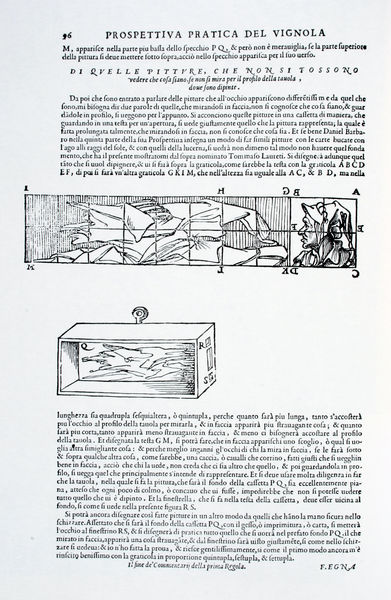
Titel: Le due Regole della Prospettiva practica, Seite 96
Künstler: Jiacomo Barozzi da Vignola
Standort: London
Institution: British Library
Schlagwörter: kopf, mann, weiß, frau, grau, holz, hut, licht, mund, nase, profil, schwarz, skizze, zeichnung, malerei, mütze, architektur, augen, gesicht, mensch, rahmen, sehen, bild, signatur, verzerrung, felder, blatt, kinn, schrift, bilder, papier, liegen, italien, perspektive, studie, linien, spalten, rand, karikatur, ziffern, unterschrift, buch, spanisch, eckig, druck, seite, illustration, schwarzweiß, text, buchstaben, überschrift, kiste, schachtel, schema, buchdruck, buchseite, kasten, studien, karte, maserung, zahl, konstruktion, zipfelmütze, zwerg, zeilen, lernen, vorlage, auszug, objekt, kuben, abbildung, raster, schaukasten, beschreibung, abbildungen, hexe, wissenschaft, proportionen, traktat, zeichnungen, box, dreidimensional, winkel, latein, leonardo da vinci, lateinisch, messungen, maße, proportion, rasterung, anleitung, theorie, verzerrt, italienisch, tiefdruck, artikel, praxis, skizzenblatt, lehrbuch, abschnitt, holzkasten, diagramm, camera obscura, verhältniss, einfall, optik, zerrbild, seitenzahl, camera, anweisung, vignola, bewegliche lettern, entzerrung, treinamento, treinamento de for'a, lejr, hrbuch, kästchenschema, einleitung, lärung, itialienisch, wissneschaft, technische darstellung